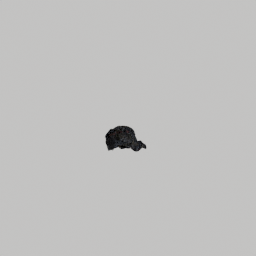
Label: people